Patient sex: M
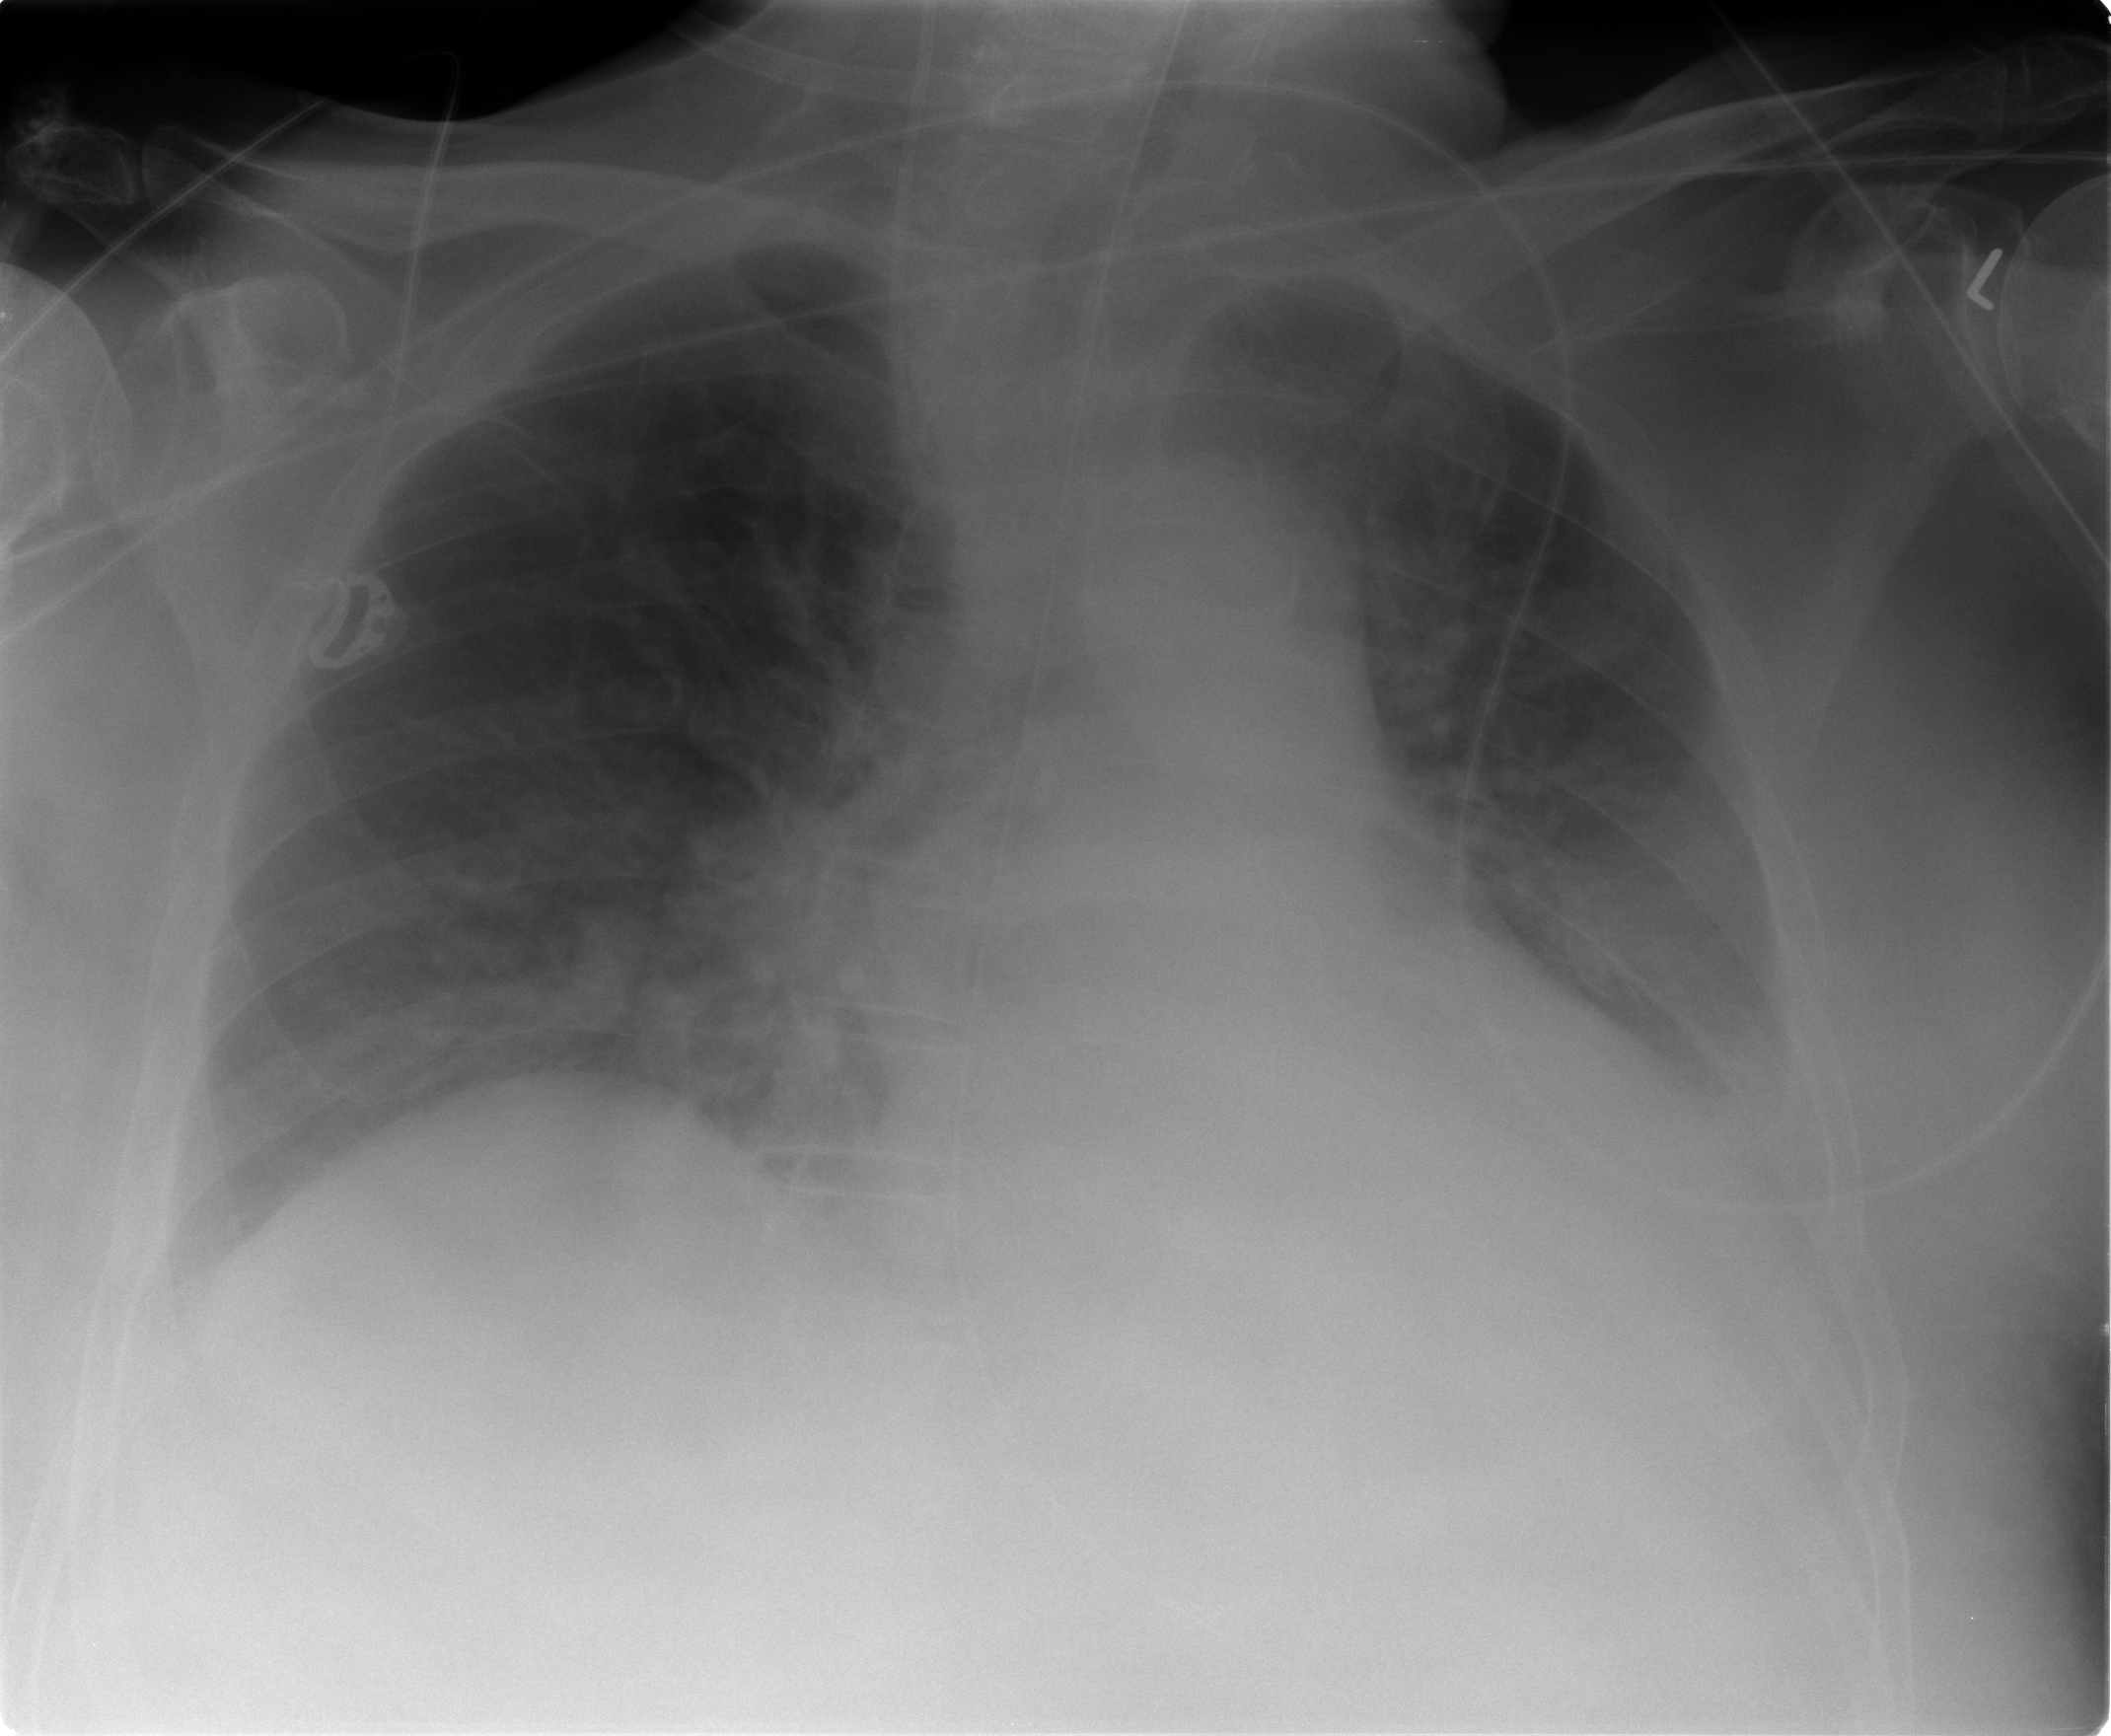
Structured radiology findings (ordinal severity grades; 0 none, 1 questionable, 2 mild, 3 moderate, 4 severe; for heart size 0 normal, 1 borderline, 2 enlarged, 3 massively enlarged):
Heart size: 2
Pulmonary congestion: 2
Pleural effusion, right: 2
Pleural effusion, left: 2
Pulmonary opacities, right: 0
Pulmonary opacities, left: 0
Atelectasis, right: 2
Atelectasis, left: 2